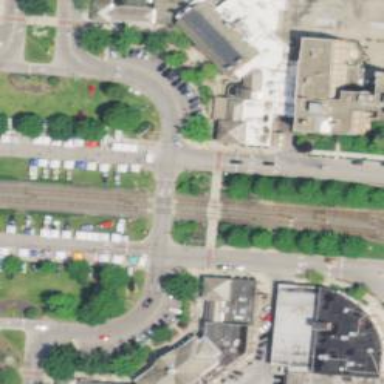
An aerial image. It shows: Railway crossing.